Question: I created the histogram below:

and was wondering if instead of plotting the whole graph (in blue) I could just plot the top edge (in black)?
or just fit the line to match the top of the distribution?
my code is:
'''
plt.hist(histogramData, bins=200, normed=True, cumulative=True, edgecolor='b', facecolor='None')
'''
I tried removing 'edgecolor' and 'facecolor' but it does not seem to work...
Thank for your help!
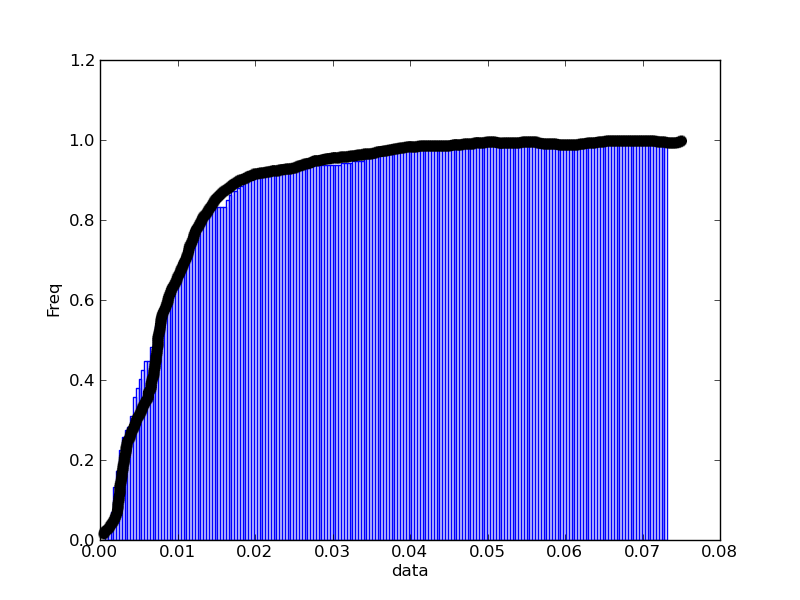
Answer: I think pylabs histogram codes uses numpys 'np.histogram()' function, yielding bins and counts; so if you use that together wit the standard 'plot()' command, you are done (just remember to also do the 'np.cumsum()'on the counts of the 'np.histogram()' for the cummulative look).
Edit:
Regarding the comment, I quote from the 'numpy.histogram()' <URL>:
> : : arrayThe values of the histogram. See normed and weights for a description of the possible semantics. : array of dtype floatReturn the bin edges (length(hist)+1).
Thus, to plot your data in the desired way:
'''
hist, bins = np.histogram(data, bins=200)
plt.plot( bins[:-1], np.cumsum(hist) )
'''
or if you want to be more precise, you could even put the data values in the bin center:
'''
offset = bins[1:]-bins[:-1]
plt.plot( bins[:-1]+offset, np.cumsum(hist) )
'''